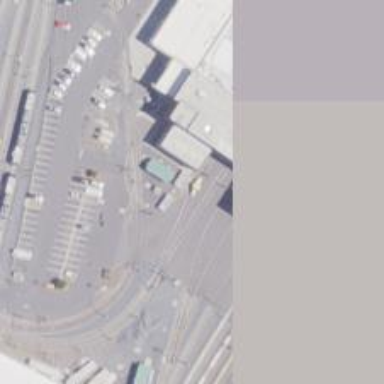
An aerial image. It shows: Light rail yard with electrified contact lines.